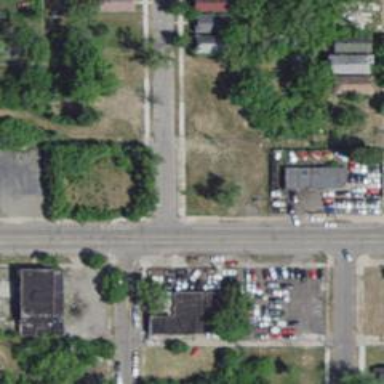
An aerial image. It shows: Alley classified as service road.